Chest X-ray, PA view. Patient: 58 years old, sex M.
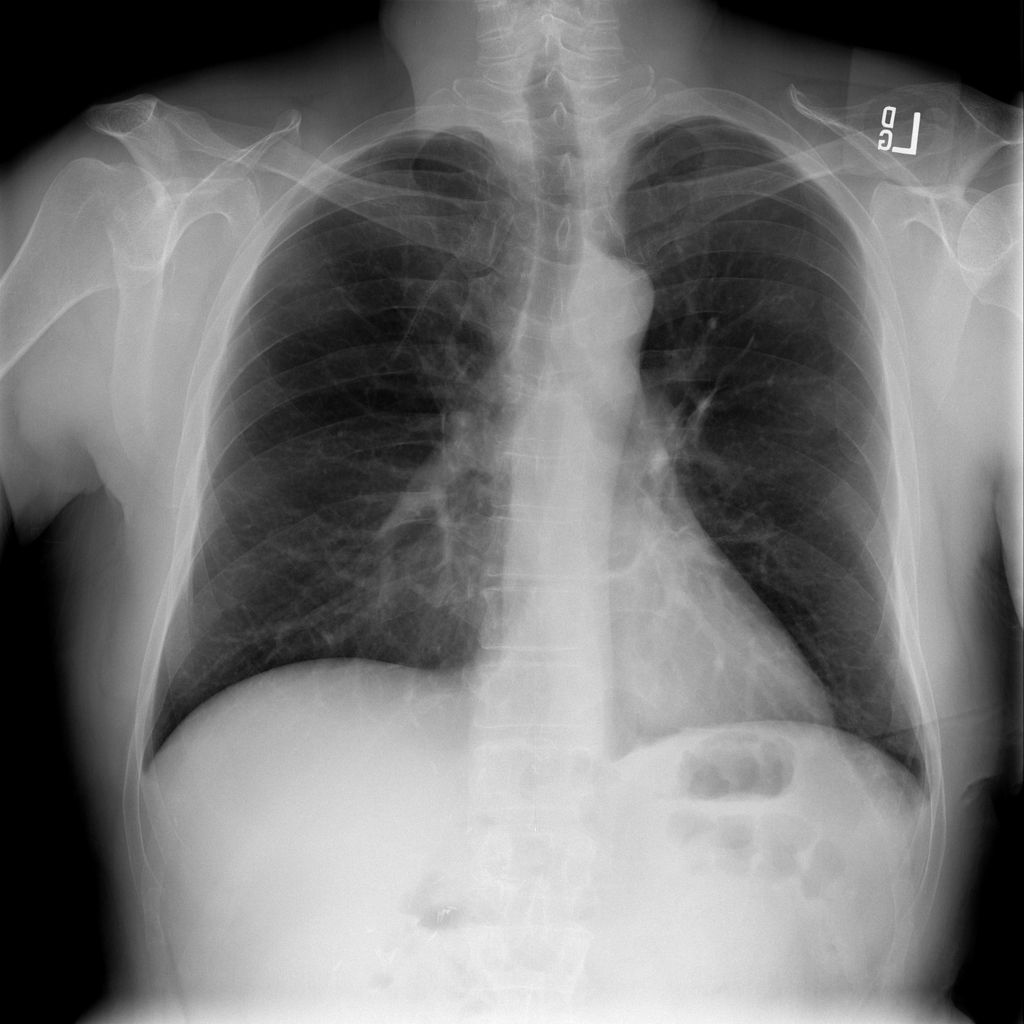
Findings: No Finding